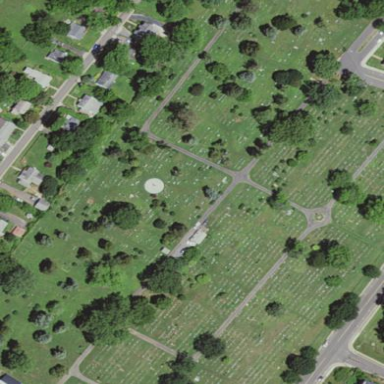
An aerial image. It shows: Cemetery.